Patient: sex M, age 79
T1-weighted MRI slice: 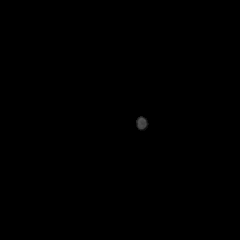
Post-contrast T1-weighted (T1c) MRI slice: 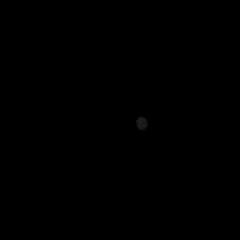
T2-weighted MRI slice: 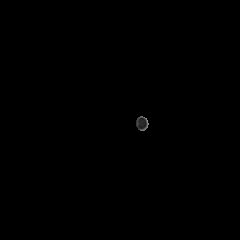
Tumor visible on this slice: no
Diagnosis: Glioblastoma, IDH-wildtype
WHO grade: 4